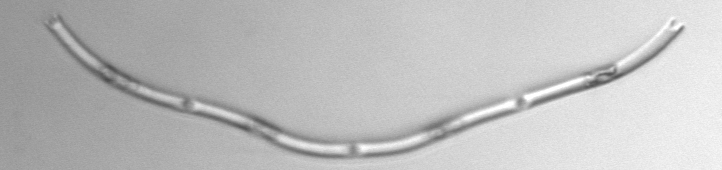
Label: Eucampia_morphytype1